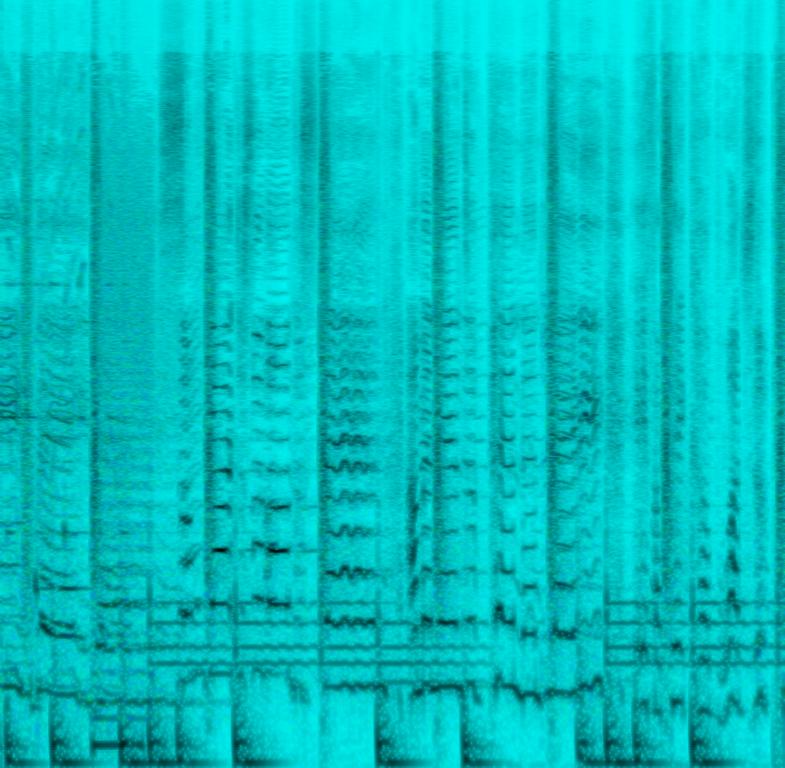
The low quality recording features a cover of a R&B song that contains passionate female vocals, alongside background harmonizing female vocals, singing over punchy kick, claps, groovy bass, smooth keys and short strings chords. It sounds romantic, emotional and groovy.